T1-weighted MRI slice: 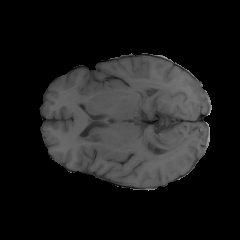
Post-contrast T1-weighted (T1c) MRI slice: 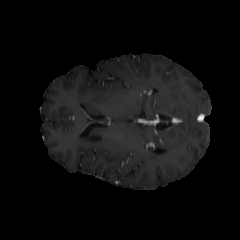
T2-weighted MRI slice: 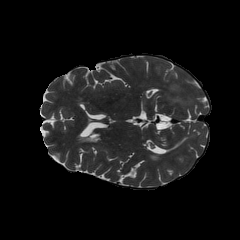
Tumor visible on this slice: no